Chest X-ray. View position: PA
Patient age: 45
Patient sex: M
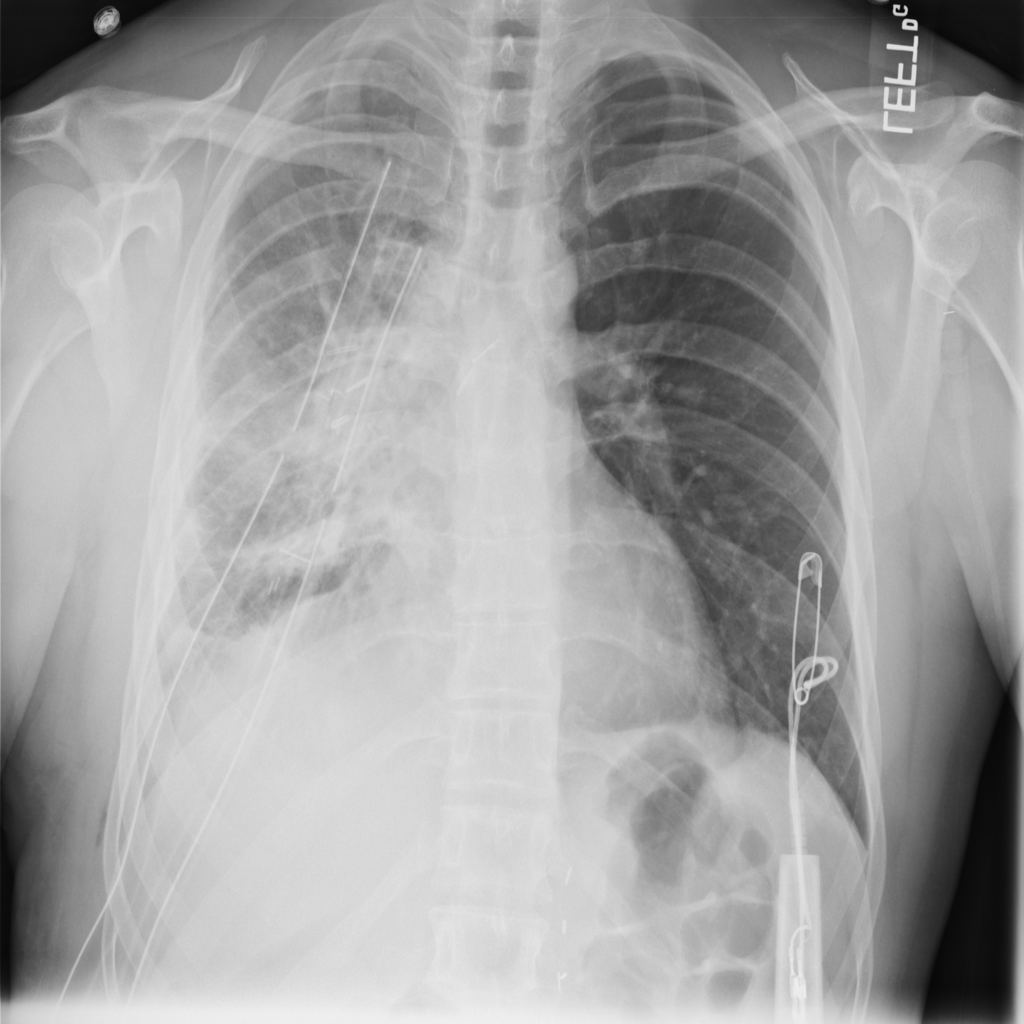
Finding: Pneumothorax